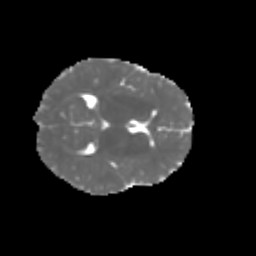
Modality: MD
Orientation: axial
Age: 8
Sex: female
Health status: healthy